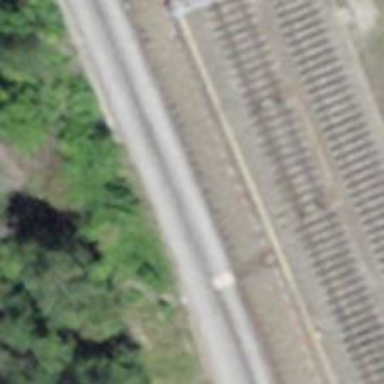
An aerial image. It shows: Railway siding with one electrified track and contact line.